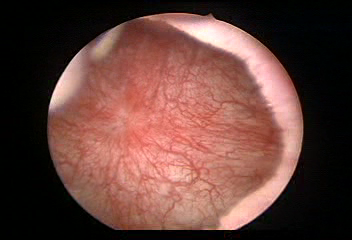
Modality: WLC
Class: Normal mucosa
Bladder cancer association: No